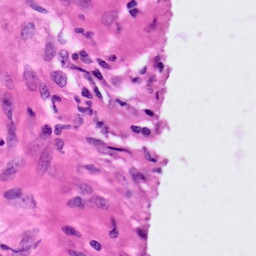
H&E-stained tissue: Lung